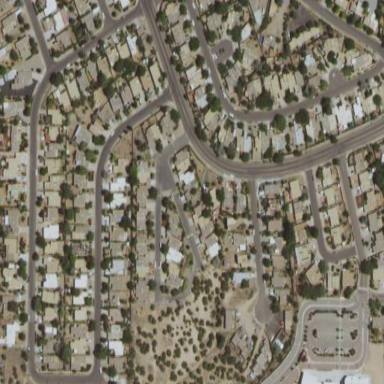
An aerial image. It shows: Residential neighbourhood.